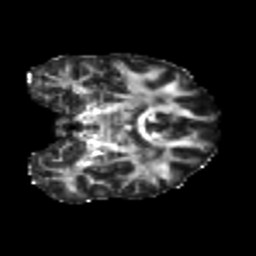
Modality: FA
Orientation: coronal
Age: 26
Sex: female
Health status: healthy
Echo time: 0.074 s